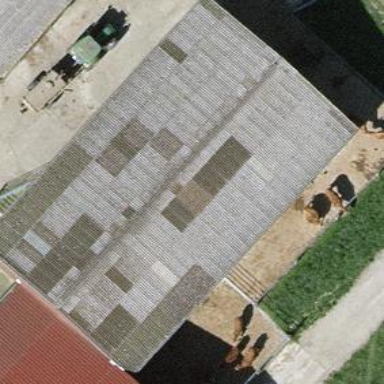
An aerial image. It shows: Farm auxiliary building.